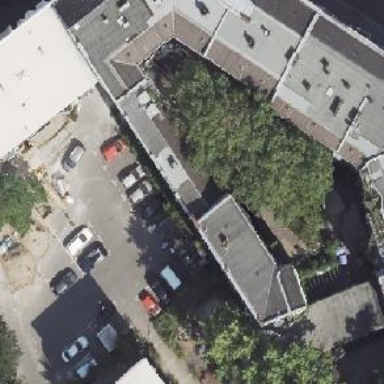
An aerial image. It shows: Building consisting of apartments.